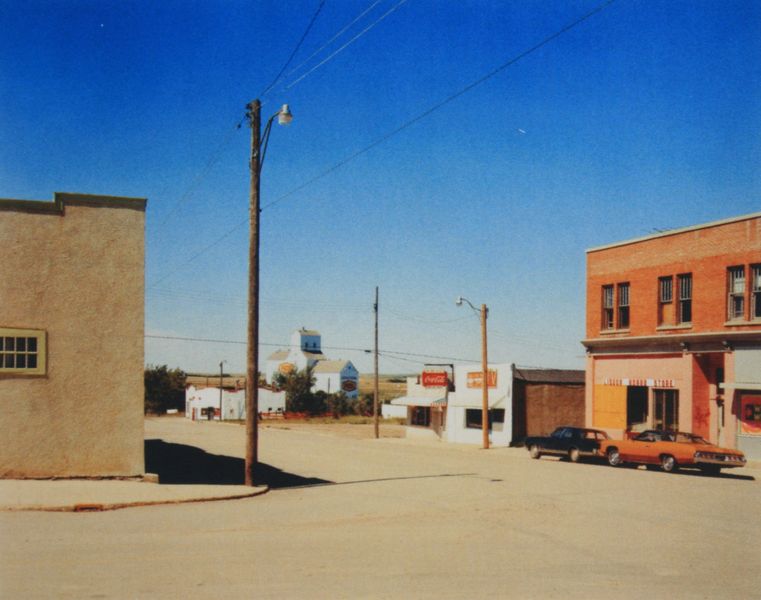
Titel: Main Street, Gull Lake, Saskatchewan
Künstler: Stephen Shore
Standort: Hannover
Institution: Niedersächsische Sparkassenstiftung
Schlagwörter: blau, himmel, schatten, licht, strasse, amerika, foto, autos, háuser, telegraphenmasten